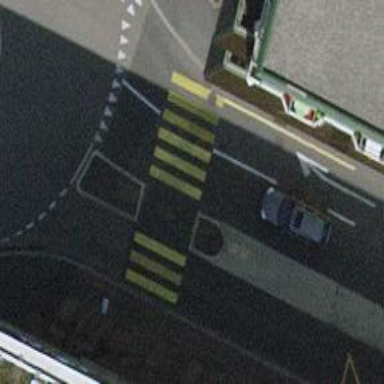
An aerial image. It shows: Uncontrolled road crossing with pedestrian island.